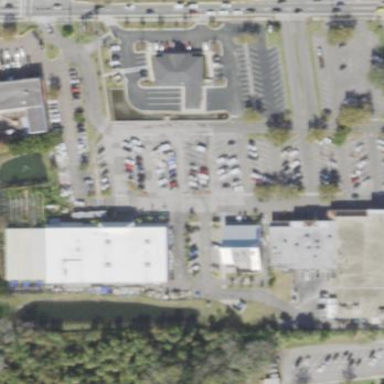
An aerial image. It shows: Retail area.